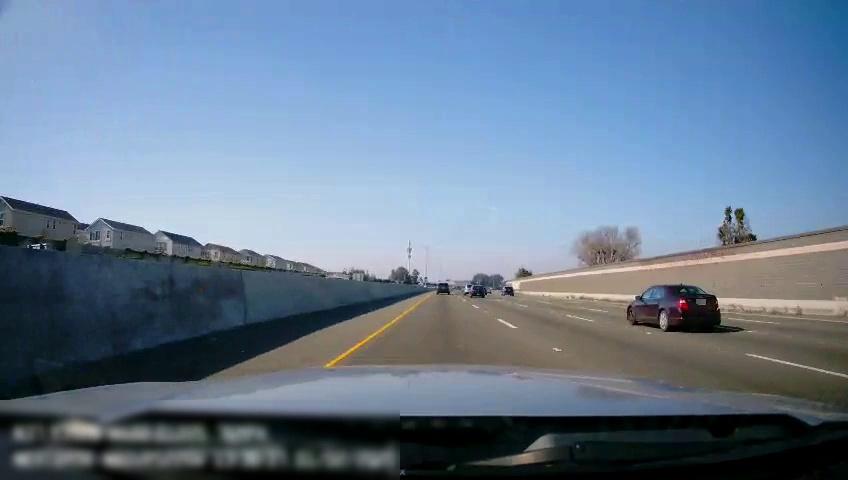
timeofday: Day
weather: Sunny
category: Drivable Space
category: Vehicles | SUV
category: Vehicles | Car
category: Vehicles | Bus
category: Vehicles | Car
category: Vehicles | Car
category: Lanes | Current Lane
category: Lanes | Current Lane
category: Lanes | Alternate Lane
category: Lanes | Alternate Lane
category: Lanes | Alternate Lane
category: Lanes | Opposite Lane